Question: 'Maven3' + 'Spring 4' + 'Jetty'
web.xml:
'''
<?xml version="1.0" encoding="UTF-8"?>
<web-app version="3.0" xmlns="http://java.sun.com/xml/ns/javaee"
xmlns:xsi="http://www.w3.org/2001/XMLSchema-instance"
xsi:schemaLocation="http://java.sun.com/xml/ns/javaee
http://java.sun.com/xml/ns/javaee/web-app_3_0.xsd">
<display-name></display-name>
<listener>
<listener-class>org.springframework.web.context.ContextLoaderListener</listener-class>
</listener>
<context-param>
<param-name>contextClass</param-name>
<param-value>
org.springframework.web.context.support.AnnotationConfigWebApplicationContext
</param-value>
</context-param>
<context-param>
<param-name>contextConfigLocation</param-name>
<param-value>com.vito16.activiti.demo1.config.AppConfig</param-value>
</context-param>
<servlet>
<servlet-name>dispatcher</servlet-name>
<servlet-class>org.springframework.web.servlet.DispatcherServlet</servlet-class>
<init-param>
<param-name>contextClass</param-name>
<param-value>
org.springframework.web.context.support.AnnotationConfigWebApplicationContext
</param-value>
</init-param>
<init-param>
<param-name>contextConfigLocation</param-name>
<param-value>com.vito16.activiti.demo1.config.WebConfig</param-value>
</init-param>
</servlet>
<servlet-mapping>
<servlet-name>dispatcher</servlet-name>
<url-pattern>/*</url-pattern>
</servlet-mapping>
<filter>
<filter-name>encodingFilter</filter-name>
<filter-class>org.springframework.web.filter.CharacterEncodingFilter</filter-class>
<init-param>
<param-name>encoding</param-name>
<param-value>UTF-8</param-value>
</init-param>
<init-param>
<param-name>forceEncoding</param-name>
<param-value>true</param-value>
</init-param>
</filter>
<filter-mapping>
<filter-name>encodingFilter</filter-name>
<url-pattern>/*</url-pattern>
</filter-mapping>
<!-- Open Entity Manager in View filter -->
<filter>
<filter-name>openEntityManagerInViewFilter</filter-name>
<filter-class>org.springframework.orm.jpa.support.OpenEntityManagerInViewFilter</filter-class>
</filter>
<filter-mapping>
<filter-name>openEntityManagerInViewFilter</filter-name>
<url-pattern>/*</url-pattern>
</filter-mapping>
</web-app>
'''
Spring mvc config using annotation:
'''
package com.vito16.activiti.demo1.config;
import com.alibaba.druid.pool.DruidDataSourceFactory;
import org.activiti.spring.annotations.EnableActiviti;
import org.springframework.cache.annotation.EnableCaching;
import org.springframework.context.annotation.Bean;
import org.springframework.context.annotation.ComponentScan;
import org.springframework.context.annotation.Configuration;
import org.springframework.core.io.support.PropertiesLoaderUtils;
import org.springframework.data.jpa.repository.config.EnableJpaRepositories;
import org.springframework.orm.jpa.JpaTransactionManager;
import org.springframework.orm.jpa.JpaVendorAdapter;
import org.springframework.orm.jpa.LocalContainerEntityManagerFactoryBean;
import org.springframework.orm.jpa.vendor.Database;
import org.springframework.orm.jpa.vendor.HibernateJpaVendorAdapter;
import org.springframework.transaction.PlatformTransactionManager;
import org.springframework.web.servlet.config.annotation.EnableWebMvc;
import org.springframework.web.servlet.config.annotation.WebMvcConfigurerAdapter;
import org.springframework.web.servlet.mvc.method.annotation.RequestMappingHandlerAdapter;
import org.springframework.web.servlet.mvc.method.annotation.RequestMappingHandlerMapping;
import org.springframework.web.servlet.view.InternalResourceViewResolver;
import javax.persistence.EntityManagerFactory;
import javax.sql.DataSource;
/**
* @author Vito
* @version 2014/6/4
*/
@Configuration
@EnableWebMvc
public class WebConfig extends WebMvcConfigurerAdapter {
@Bean
public InternalResourceViewResolver internalResourceViewResolver() {
InternalResourceViewResolver internalResourceViewResolver = new InternalResourceViewResolver();
internalResourceViewResolver.setPrefix("/WEB-INF/views/");
internalResourceViewResolver.setSuffix(".jsp");
return internalResourceViewResolver;
}
@Bean
public RequestMappingHandlerMapping requestMappingHandlerMapping() {
return new RequestMappingHandlerMapping();
}
@Bean
public RequestMappingHandlerAdapter requestMappingHandlerAdapter() {
return new RequestMappingHandlerAdapter();
}
}
'''
My test controller:
'''
package com.vito16.activiti.demo1.controller;
import org.springframework.stereotype.Controller;
import org.springframework.web.bind.annotation.RequestMapping;
import org.springframework.web.bind.annotation.RequestMethod;
/**
* @author Vito
* @version 2014/6/4
*/
@Controller
public class IndexController {
@RequestMapping(value = "/index", method = RequestMethod.GET)
public String index() {
return "index";
}
}
'''
when im visit 'http://127.0.0.1:8080/index' result 404:

and console print message:
'''
INFO o.s.w.s.m.m.a.RequestMappingHandlerMapping - Mapped "{[/index],methods=[GET],params=[],headers=[],consumes=[],produces=[],custom=[]}" onto public java.lang.String com.vito16.activiti.demo1.controller.IndexController.index()
INFO o.s.web.servlet.DispatcherServlet - FrameworkServlet 'dispatcher': initialization completed in 265 ms
WARN o.s.web.servlet.PageNotFound - No mapping found for HTTP request with URI [/WEB-INF/views/index.jsp] in DispatcherServlet with name 'dispatcher'
'''
How to fix it? I do not have this problem before using the XML configuration over time
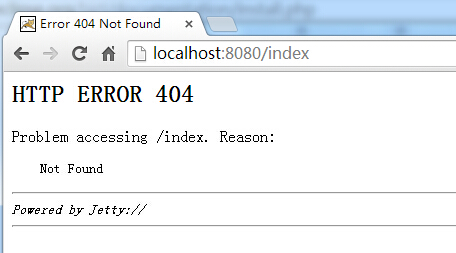
Answer: your configuration is missing
'''
@ComponentScan(basePackages = "your package to beans")
'''
so it cant scan your beans like controller or whatever you try to make as bean
so add this on top of your configuration class like below
'''
@Configuration
@EnableWebMvc
@ComponentScan(basePackages = "com.vito16.activiti.demo1")
public class WebConfig extends WebMvcConfigurerAdapter {
@Bean
public InternalResourceViewResolver internalResourceViewResolver() {
InternalResourceViewResolver internalResourceViewResolver = new InternalResourceViewResolver();
internalResourceViewResolver.setPrefix("/WEB-INF/views/");
internalResourceViewResolver.setSuffix(".jsp");
return internalResourceViewResolver;
}
@Bean
public RequestMappingHandlerMapping requestMappingHandlerMapping() {
return new RequestMappingHandlerMapping();
}
@Bean
public RequestMappingHandlerAdapter requestMappingHandlerAdapter() {
return new RequestMappingHandlerAdapter();
}
}
'''